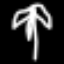
Label: palm tree